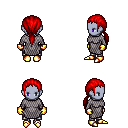
a pixel art fantasy rpg character, female body template, dark elf, purple skin, chain mail, metal pants, red ponytail hairstyle, gold gloves, gold boots, four views (front, back, left, right), 2x2 character sprite sheet, small pixel art, hard edges, no anti-aliasing